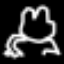
Label: frog